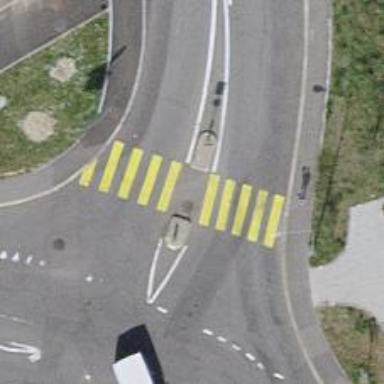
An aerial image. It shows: Uncontrolled road crossing with pedestrian island.